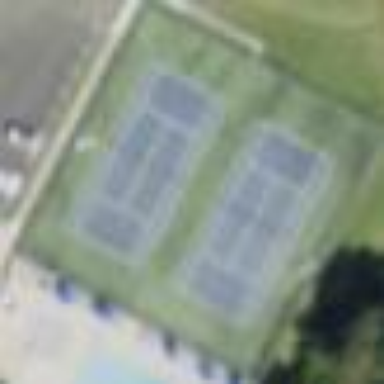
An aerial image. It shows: Tennis court on pitch designated for leisure land.